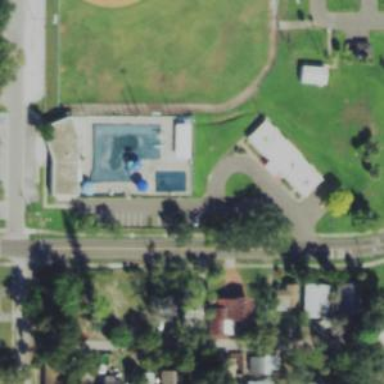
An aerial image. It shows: Water park.